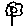
Label: flower